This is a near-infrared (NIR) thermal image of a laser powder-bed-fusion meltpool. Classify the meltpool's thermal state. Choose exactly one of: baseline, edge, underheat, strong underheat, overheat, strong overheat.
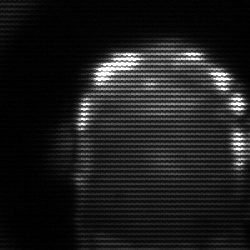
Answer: baseline